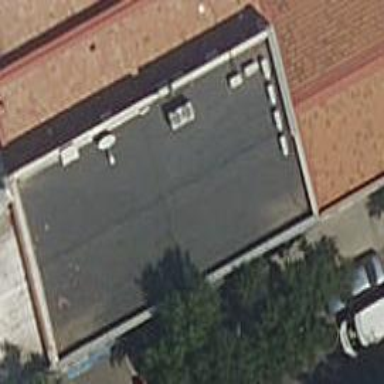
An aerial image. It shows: Car repair shop.